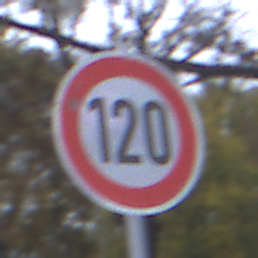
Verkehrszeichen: Geschwindigkeit120
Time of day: MorningAfternoon
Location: Outdoor (Urban)
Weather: Overcast
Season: NotSpecified
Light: Natural